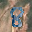
Label: 8